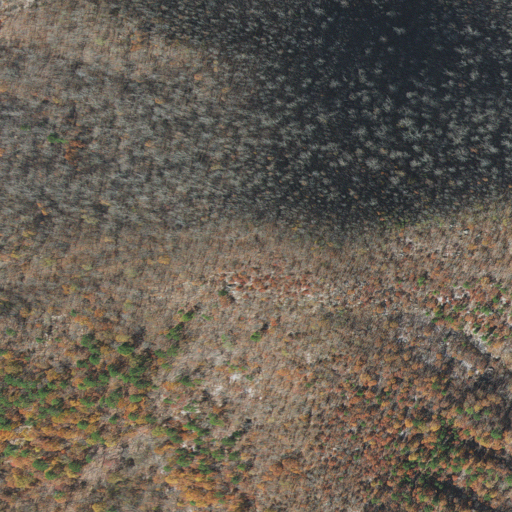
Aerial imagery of mountain in Arkansas named West Hanna Mountain containing deciduous forest, mixed forest, grassland, and pasture